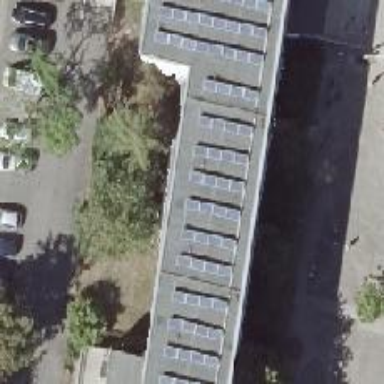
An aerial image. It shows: Flat-roofed school building.